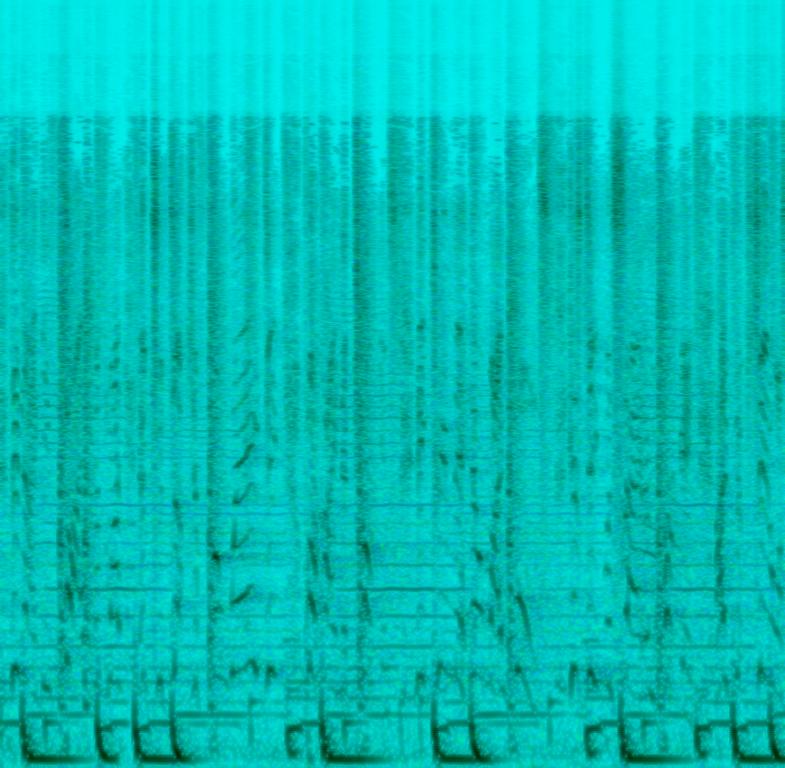
A digital drum is playing a simple groove along with a melodic short sample. A saxophone sample is playing a long note in the background. A male voice is rapping with a lot of energetic/aggressive energy. In the background you can hear a male voice shouting for a moment. This song may be playing in a car.